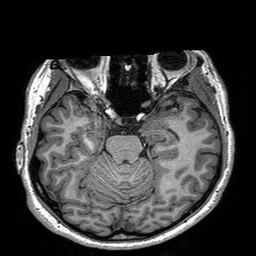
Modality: T1w
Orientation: coronal
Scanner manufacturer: siemens
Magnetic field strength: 3 T
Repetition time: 2.3 s
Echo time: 0.00298 s